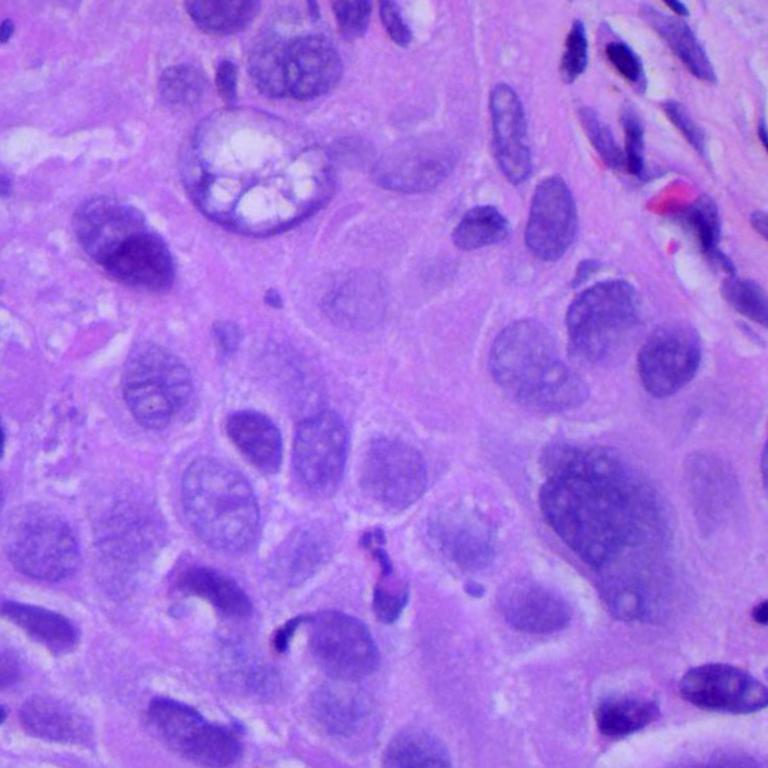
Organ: lung
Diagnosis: squamous carcinomas